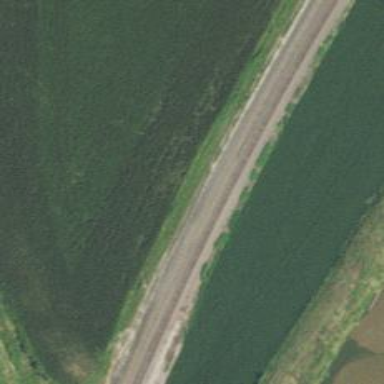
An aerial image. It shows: Railway track.